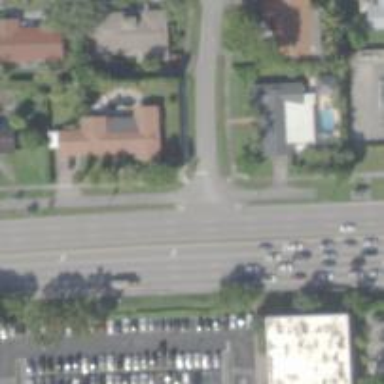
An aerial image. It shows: Residential road with separate asphalt sidewalk.